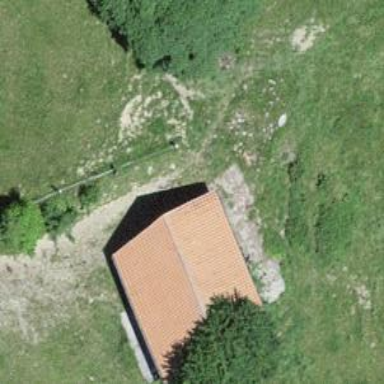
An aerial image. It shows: Farm auxiliary building.